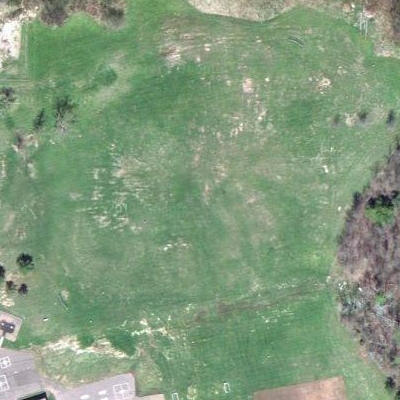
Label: Grass